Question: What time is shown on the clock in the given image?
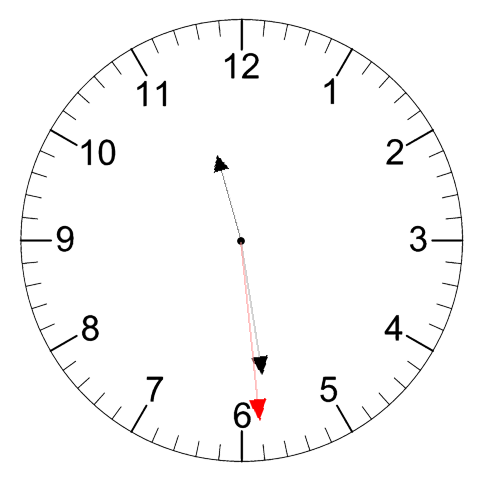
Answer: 11:28:29